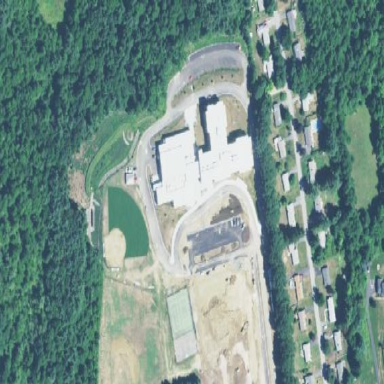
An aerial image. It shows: School building.